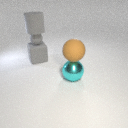
large gray rubber cube below small gray rubber sphere